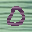
Label: 0